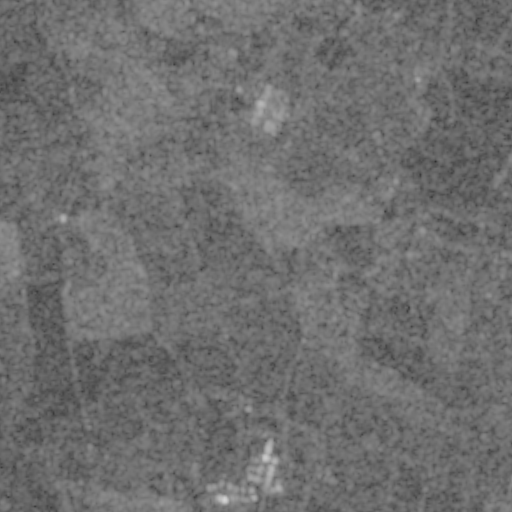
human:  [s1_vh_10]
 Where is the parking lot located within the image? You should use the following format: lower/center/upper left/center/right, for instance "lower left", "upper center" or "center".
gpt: The parking lot is located in the lower center of the image.
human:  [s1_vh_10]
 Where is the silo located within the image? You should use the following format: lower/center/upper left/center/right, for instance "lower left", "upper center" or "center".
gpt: The silo is located in the lower center of the image.
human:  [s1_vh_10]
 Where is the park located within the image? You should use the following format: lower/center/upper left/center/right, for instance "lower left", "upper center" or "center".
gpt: There is no park in the image.

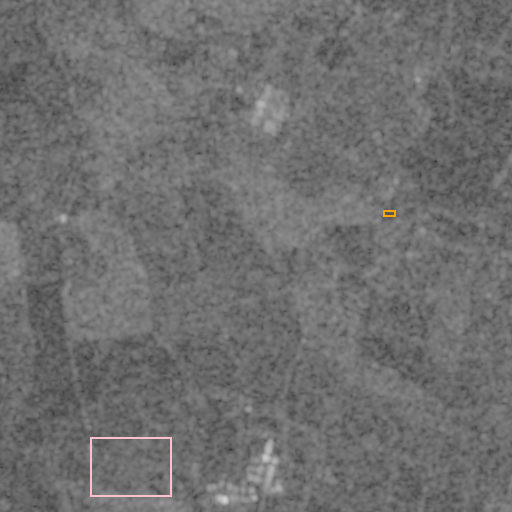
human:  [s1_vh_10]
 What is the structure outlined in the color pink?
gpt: The structure outlined in pink is a crop field.
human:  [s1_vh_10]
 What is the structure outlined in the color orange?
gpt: The structure outlined in orange is a park.
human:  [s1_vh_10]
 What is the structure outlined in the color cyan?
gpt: There is no cyan outline.